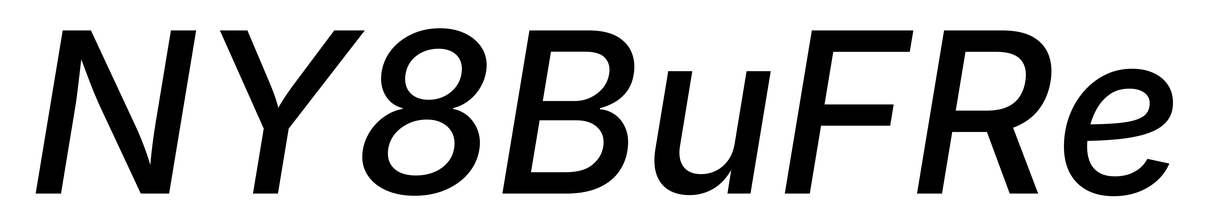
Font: Inter-Italic_Medium_Italic